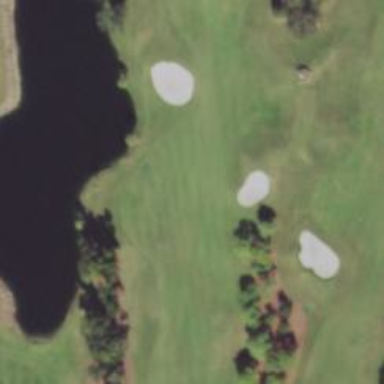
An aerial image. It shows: View of golf hole.